Question: >
<URL>
On a certain page my client wants me to make a small widget with lines coming off of either side of the headers. Is there a simple way I can make these red headers with just css?

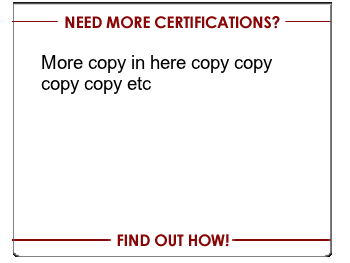
Answer: Off the top of my head and untested... You could put a border bottom on the header, then have a '<span>' inside the header which contains the text, put a background colour of white on the span and move it down a few pixels to cover up part of the border
'''
position: relative;
bottom: -10px;
'''
'text-align: center;''overflow: hidden;'